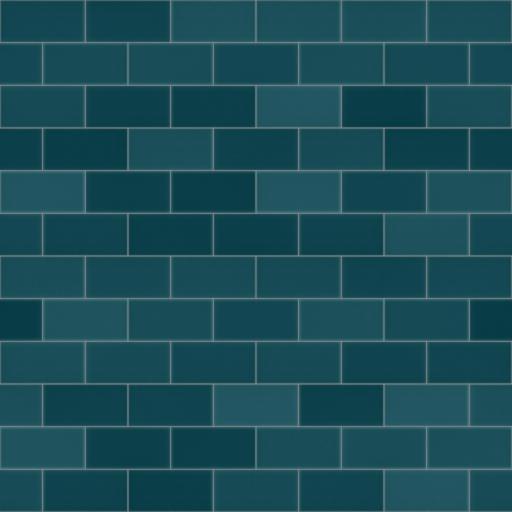
Tags: bathroom blue clean dark smooth subway tiled tiles